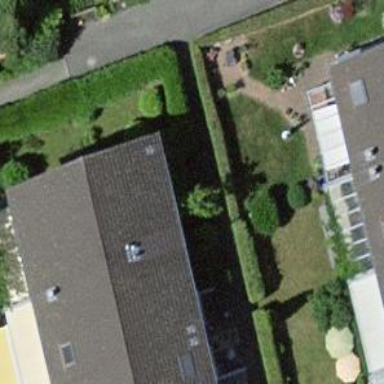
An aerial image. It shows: Building with tiled roof.